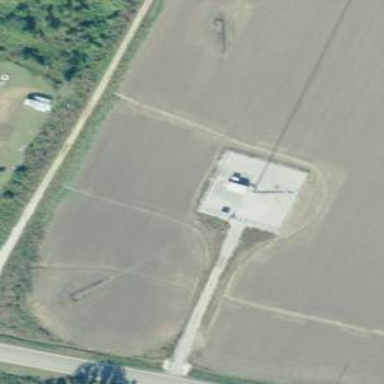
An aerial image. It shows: Mast tower used for communication.